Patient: sex M, age 78
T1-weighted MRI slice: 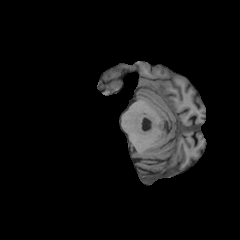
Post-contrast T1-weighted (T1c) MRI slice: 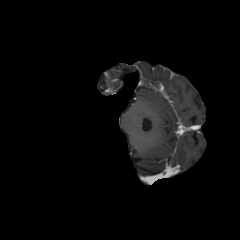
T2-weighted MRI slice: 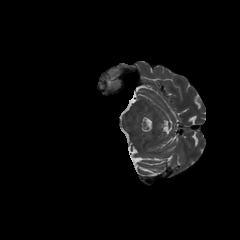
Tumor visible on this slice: no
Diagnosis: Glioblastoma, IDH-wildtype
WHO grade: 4